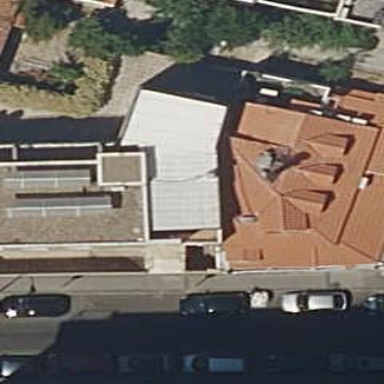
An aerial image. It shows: Healthcare clinic located within hospital building.